Field crop: tomato
Growth stage: 1
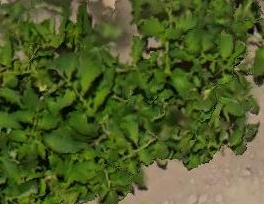
Species: tomato